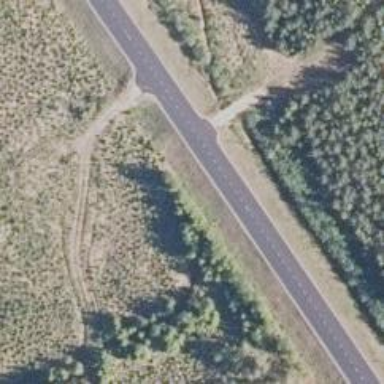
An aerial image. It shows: Asphalt road designated as trunk highway.